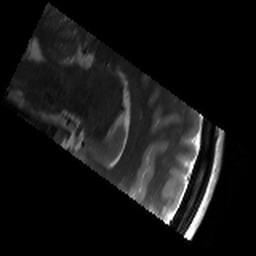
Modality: T2w
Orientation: sagittal
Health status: healthy
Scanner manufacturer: siemens
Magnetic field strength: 3 T
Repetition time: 8.02 s
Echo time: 0.08 s